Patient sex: M
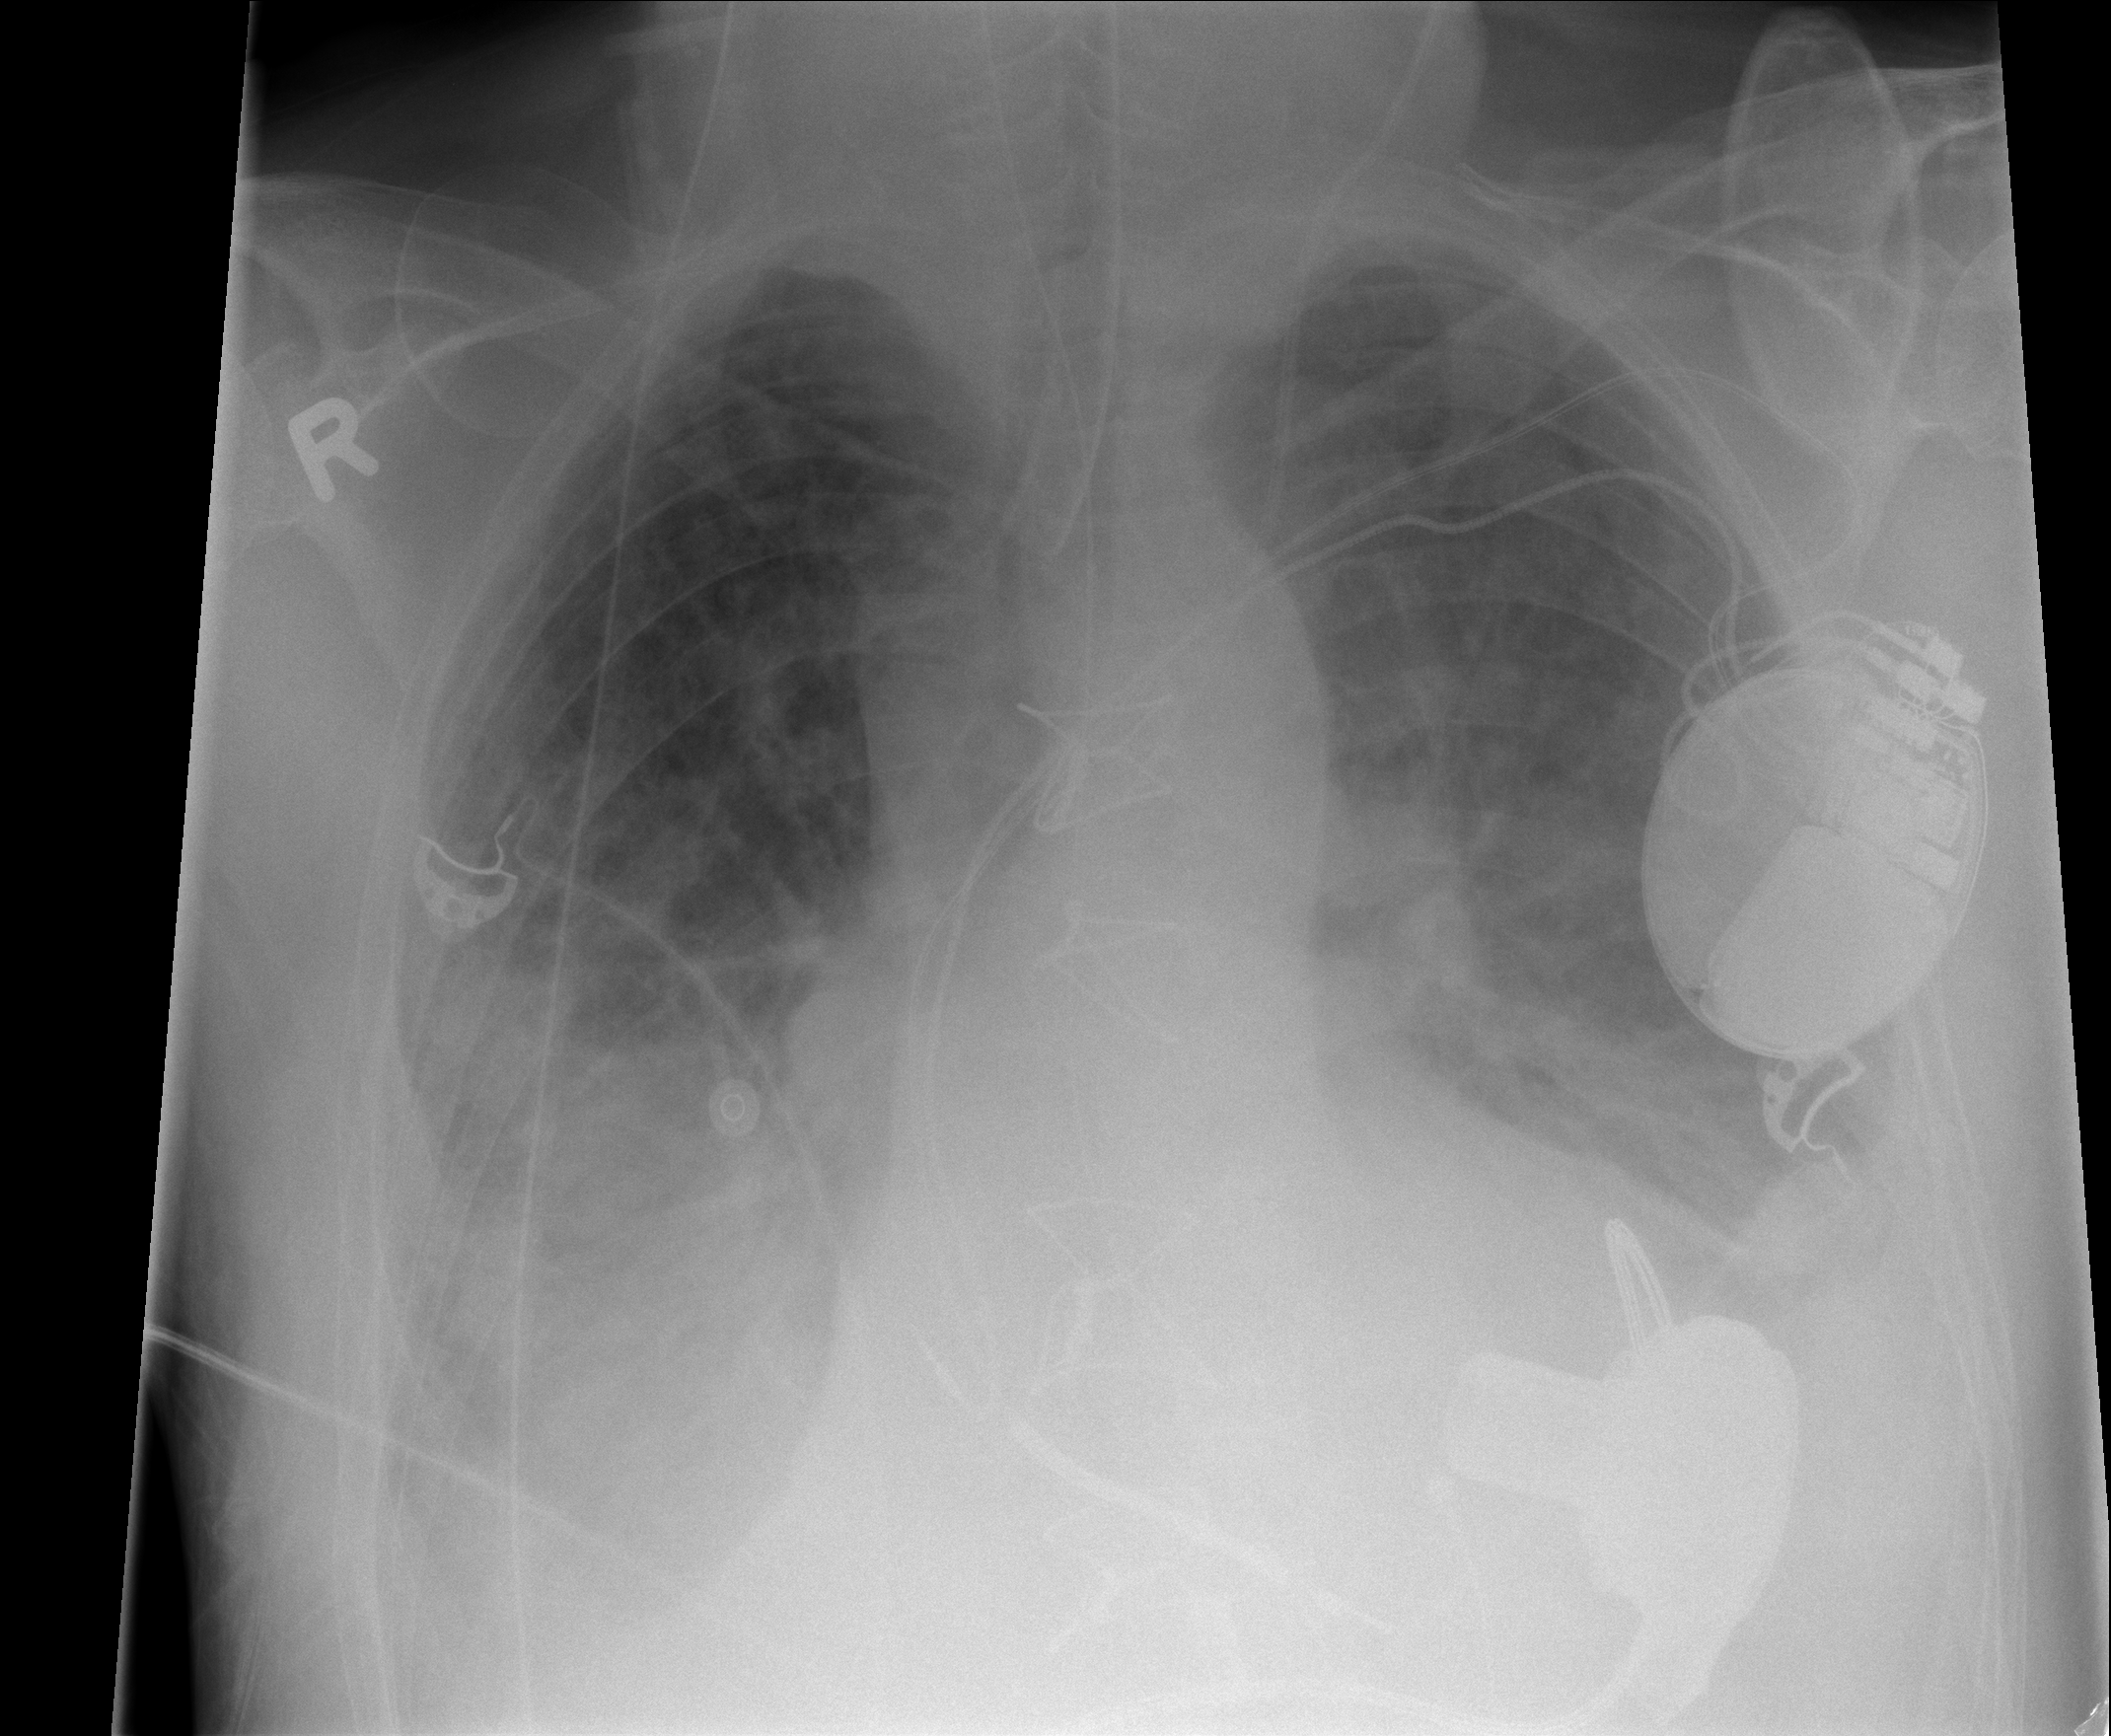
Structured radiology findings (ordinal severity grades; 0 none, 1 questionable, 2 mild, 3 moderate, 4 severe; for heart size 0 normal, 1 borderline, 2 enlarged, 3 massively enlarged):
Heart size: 0
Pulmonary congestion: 3
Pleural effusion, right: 2
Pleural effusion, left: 2
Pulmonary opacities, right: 2
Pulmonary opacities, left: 2
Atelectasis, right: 3
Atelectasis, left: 2